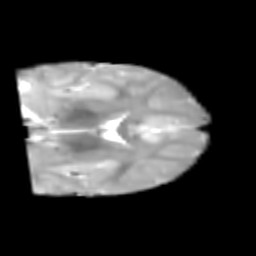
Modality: T2w
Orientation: coronal
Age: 6
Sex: male
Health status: healthy